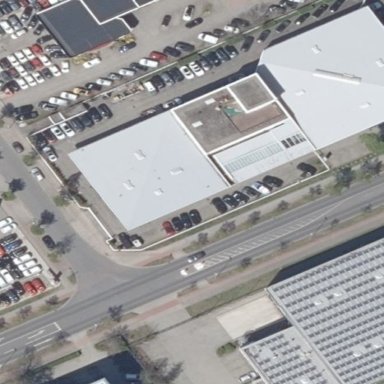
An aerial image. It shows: Car shop building.